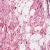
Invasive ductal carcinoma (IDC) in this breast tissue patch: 0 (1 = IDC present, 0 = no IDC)